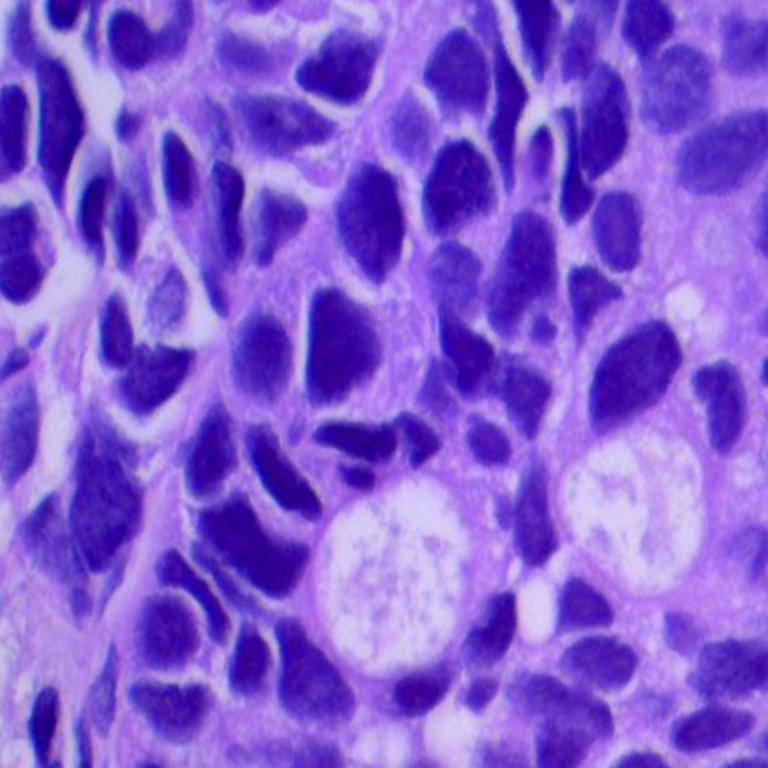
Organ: lung
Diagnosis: adenocarcinomas